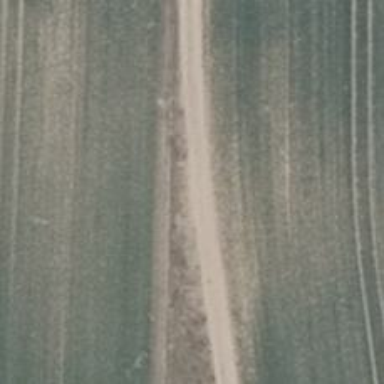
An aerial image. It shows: Dirt track road with grade 3 tracktype.